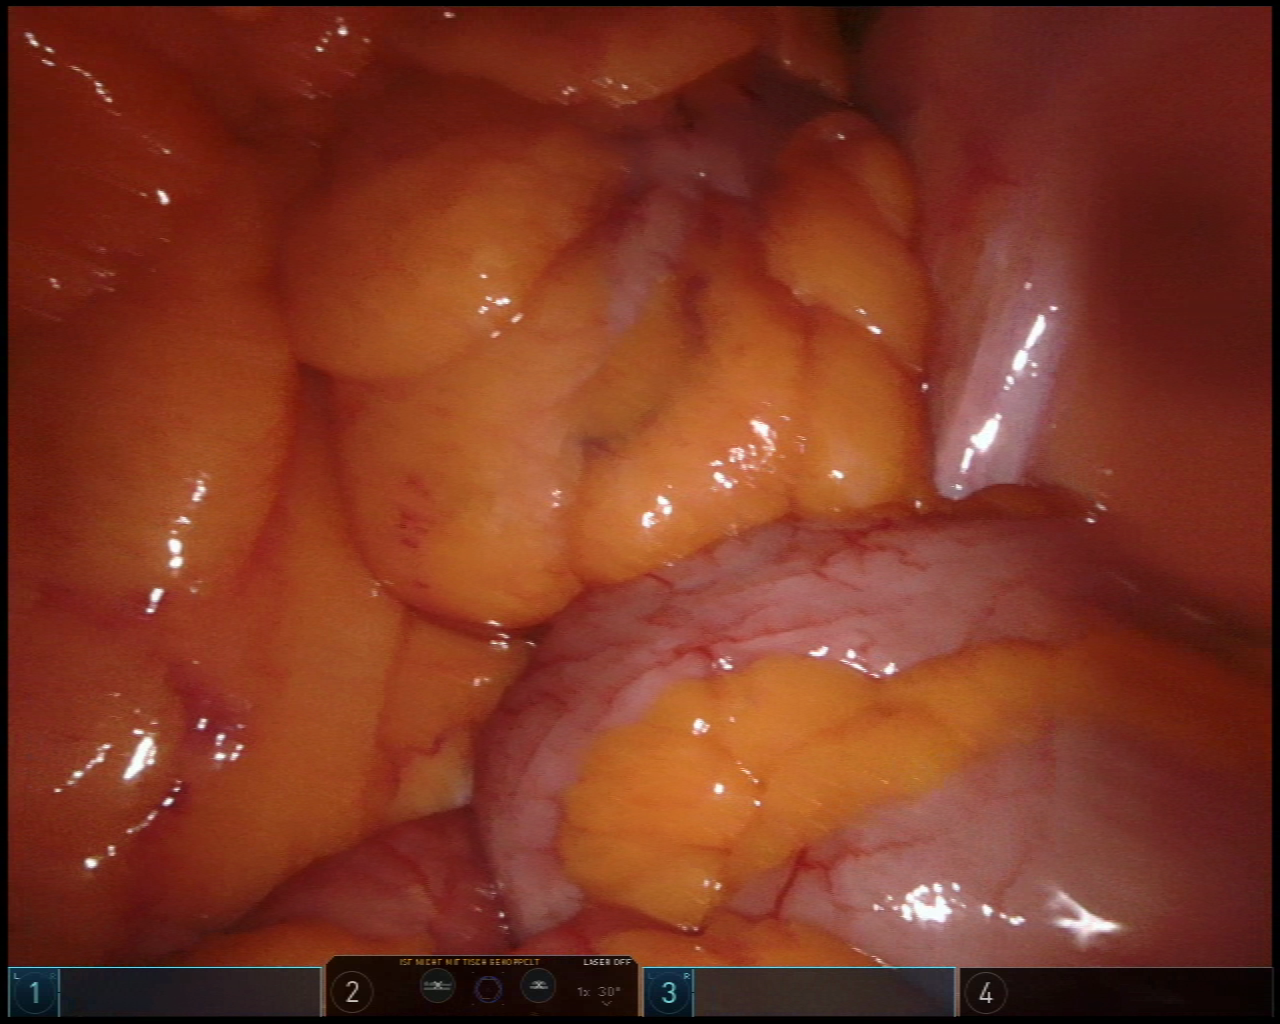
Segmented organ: small_intestine
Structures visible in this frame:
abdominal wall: yes
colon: yes
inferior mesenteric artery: no
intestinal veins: no
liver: no
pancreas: no
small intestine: yes
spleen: no
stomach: no
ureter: no
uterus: no
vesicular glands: no